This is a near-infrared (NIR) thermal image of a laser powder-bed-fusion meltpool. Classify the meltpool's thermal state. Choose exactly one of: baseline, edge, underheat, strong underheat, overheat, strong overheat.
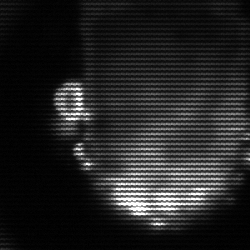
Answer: baseline